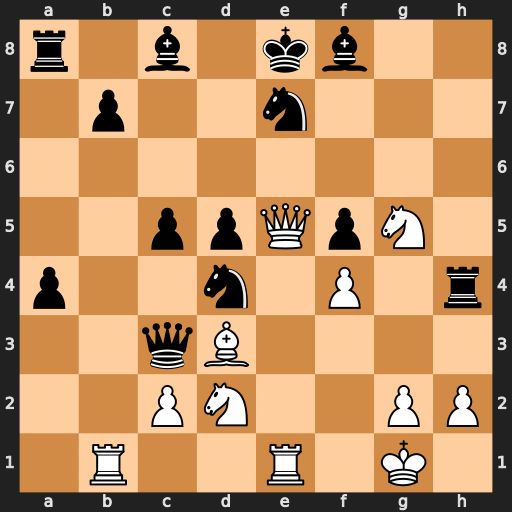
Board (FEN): r1b1kb2/1p2n3/8/2ppQpN1/p2n1P1r/2qB4/2PN2PP/1R2R1K1
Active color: w
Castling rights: q
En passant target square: -
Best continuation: Qxd5 Ne2+ Rxe2 Qd4+ Qxd4